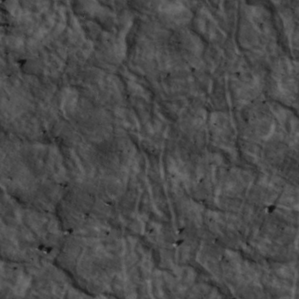
Label: non_frost